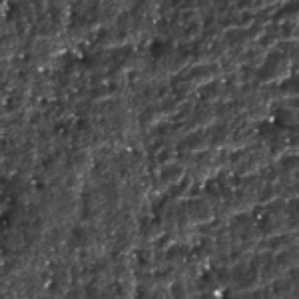
Label: frost